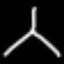
Label: The Eiffel Tower